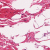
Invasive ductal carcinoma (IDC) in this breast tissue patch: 0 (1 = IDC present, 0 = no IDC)